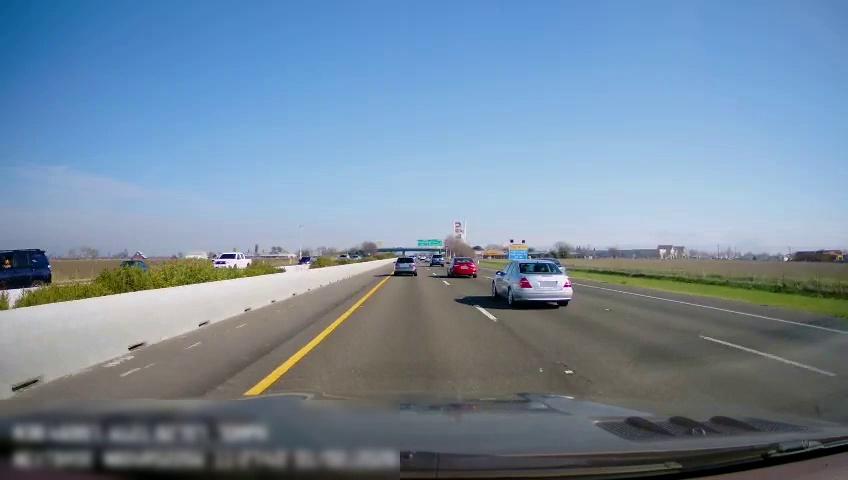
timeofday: Day
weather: Sunny
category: Drivable Space
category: Vehicles | Truck
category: Vehicles | Truck
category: Vehicles | Car
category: Vehicles | Car
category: Vehicles | SUV
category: Vehicles | SUV
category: Vehicles | Car
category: Vehicles | Car
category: Vehicles | SUV
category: Vehicles | Car
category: Lanes | Current Lane
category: Lanes | Current Lane
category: Lanes | Alternate Lane
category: Lanes | Alternate Lane
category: Traffic | Signs
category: Traffic | Signs
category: Traffic | Signs